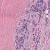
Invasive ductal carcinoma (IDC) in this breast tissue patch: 1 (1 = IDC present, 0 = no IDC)